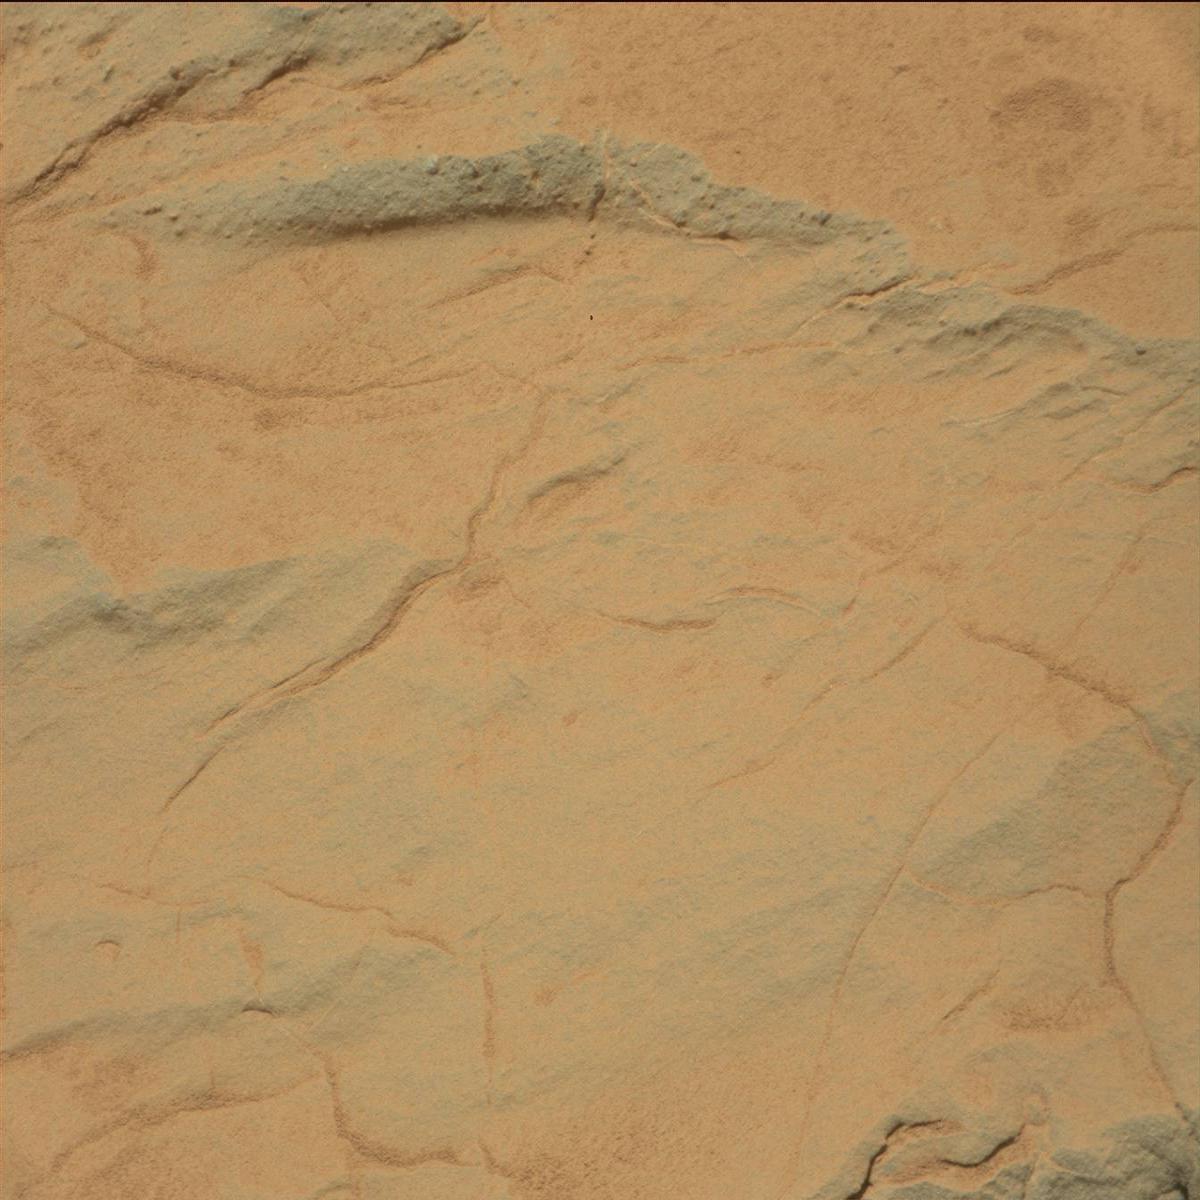
Terrain classes present: Bedrock, Sand / Soil